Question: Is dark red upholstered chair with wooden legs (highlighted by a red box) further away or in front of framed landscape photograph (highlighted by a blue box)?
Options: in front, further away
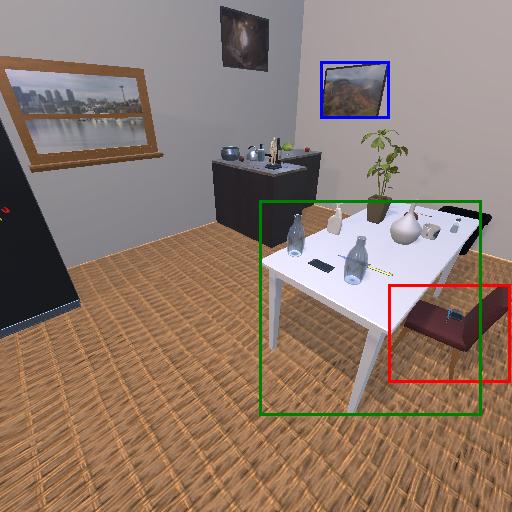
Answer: in front